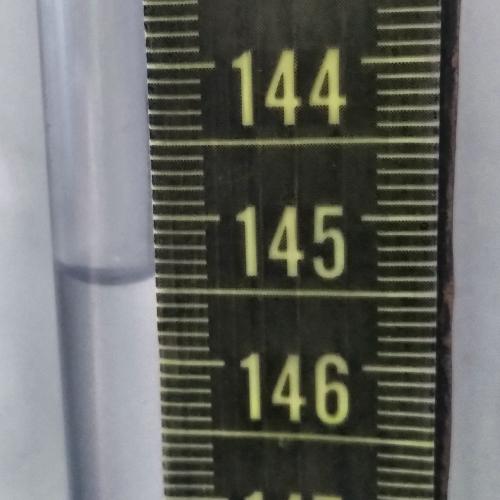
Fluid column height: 145.4 cm